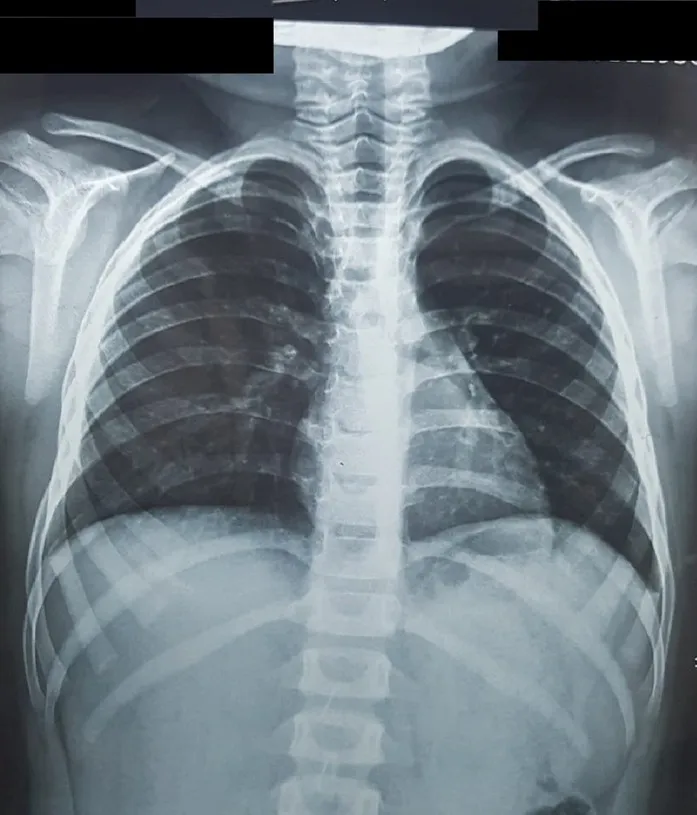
Chest x-ray was unremarkable, showing no signs of tuberculosis.
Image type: radiology (x_ray)